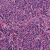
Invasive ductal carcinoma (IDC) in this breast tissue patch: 1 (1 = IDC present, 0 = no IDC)